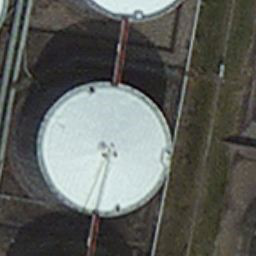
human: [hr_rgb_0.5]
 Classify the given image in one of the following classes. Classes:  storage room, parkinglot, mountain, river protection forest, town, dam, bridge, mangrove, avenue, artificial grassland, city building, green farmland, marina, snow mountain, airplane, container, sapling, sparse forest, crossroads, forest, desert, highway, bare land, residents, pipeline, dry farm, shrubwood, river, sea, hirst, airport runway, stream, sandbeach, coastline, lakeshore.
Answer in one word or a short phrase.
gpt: storage room